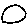
Label: circle